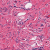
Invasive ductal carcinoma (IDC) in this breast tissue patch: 0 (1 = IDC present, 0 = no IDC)